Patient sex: M
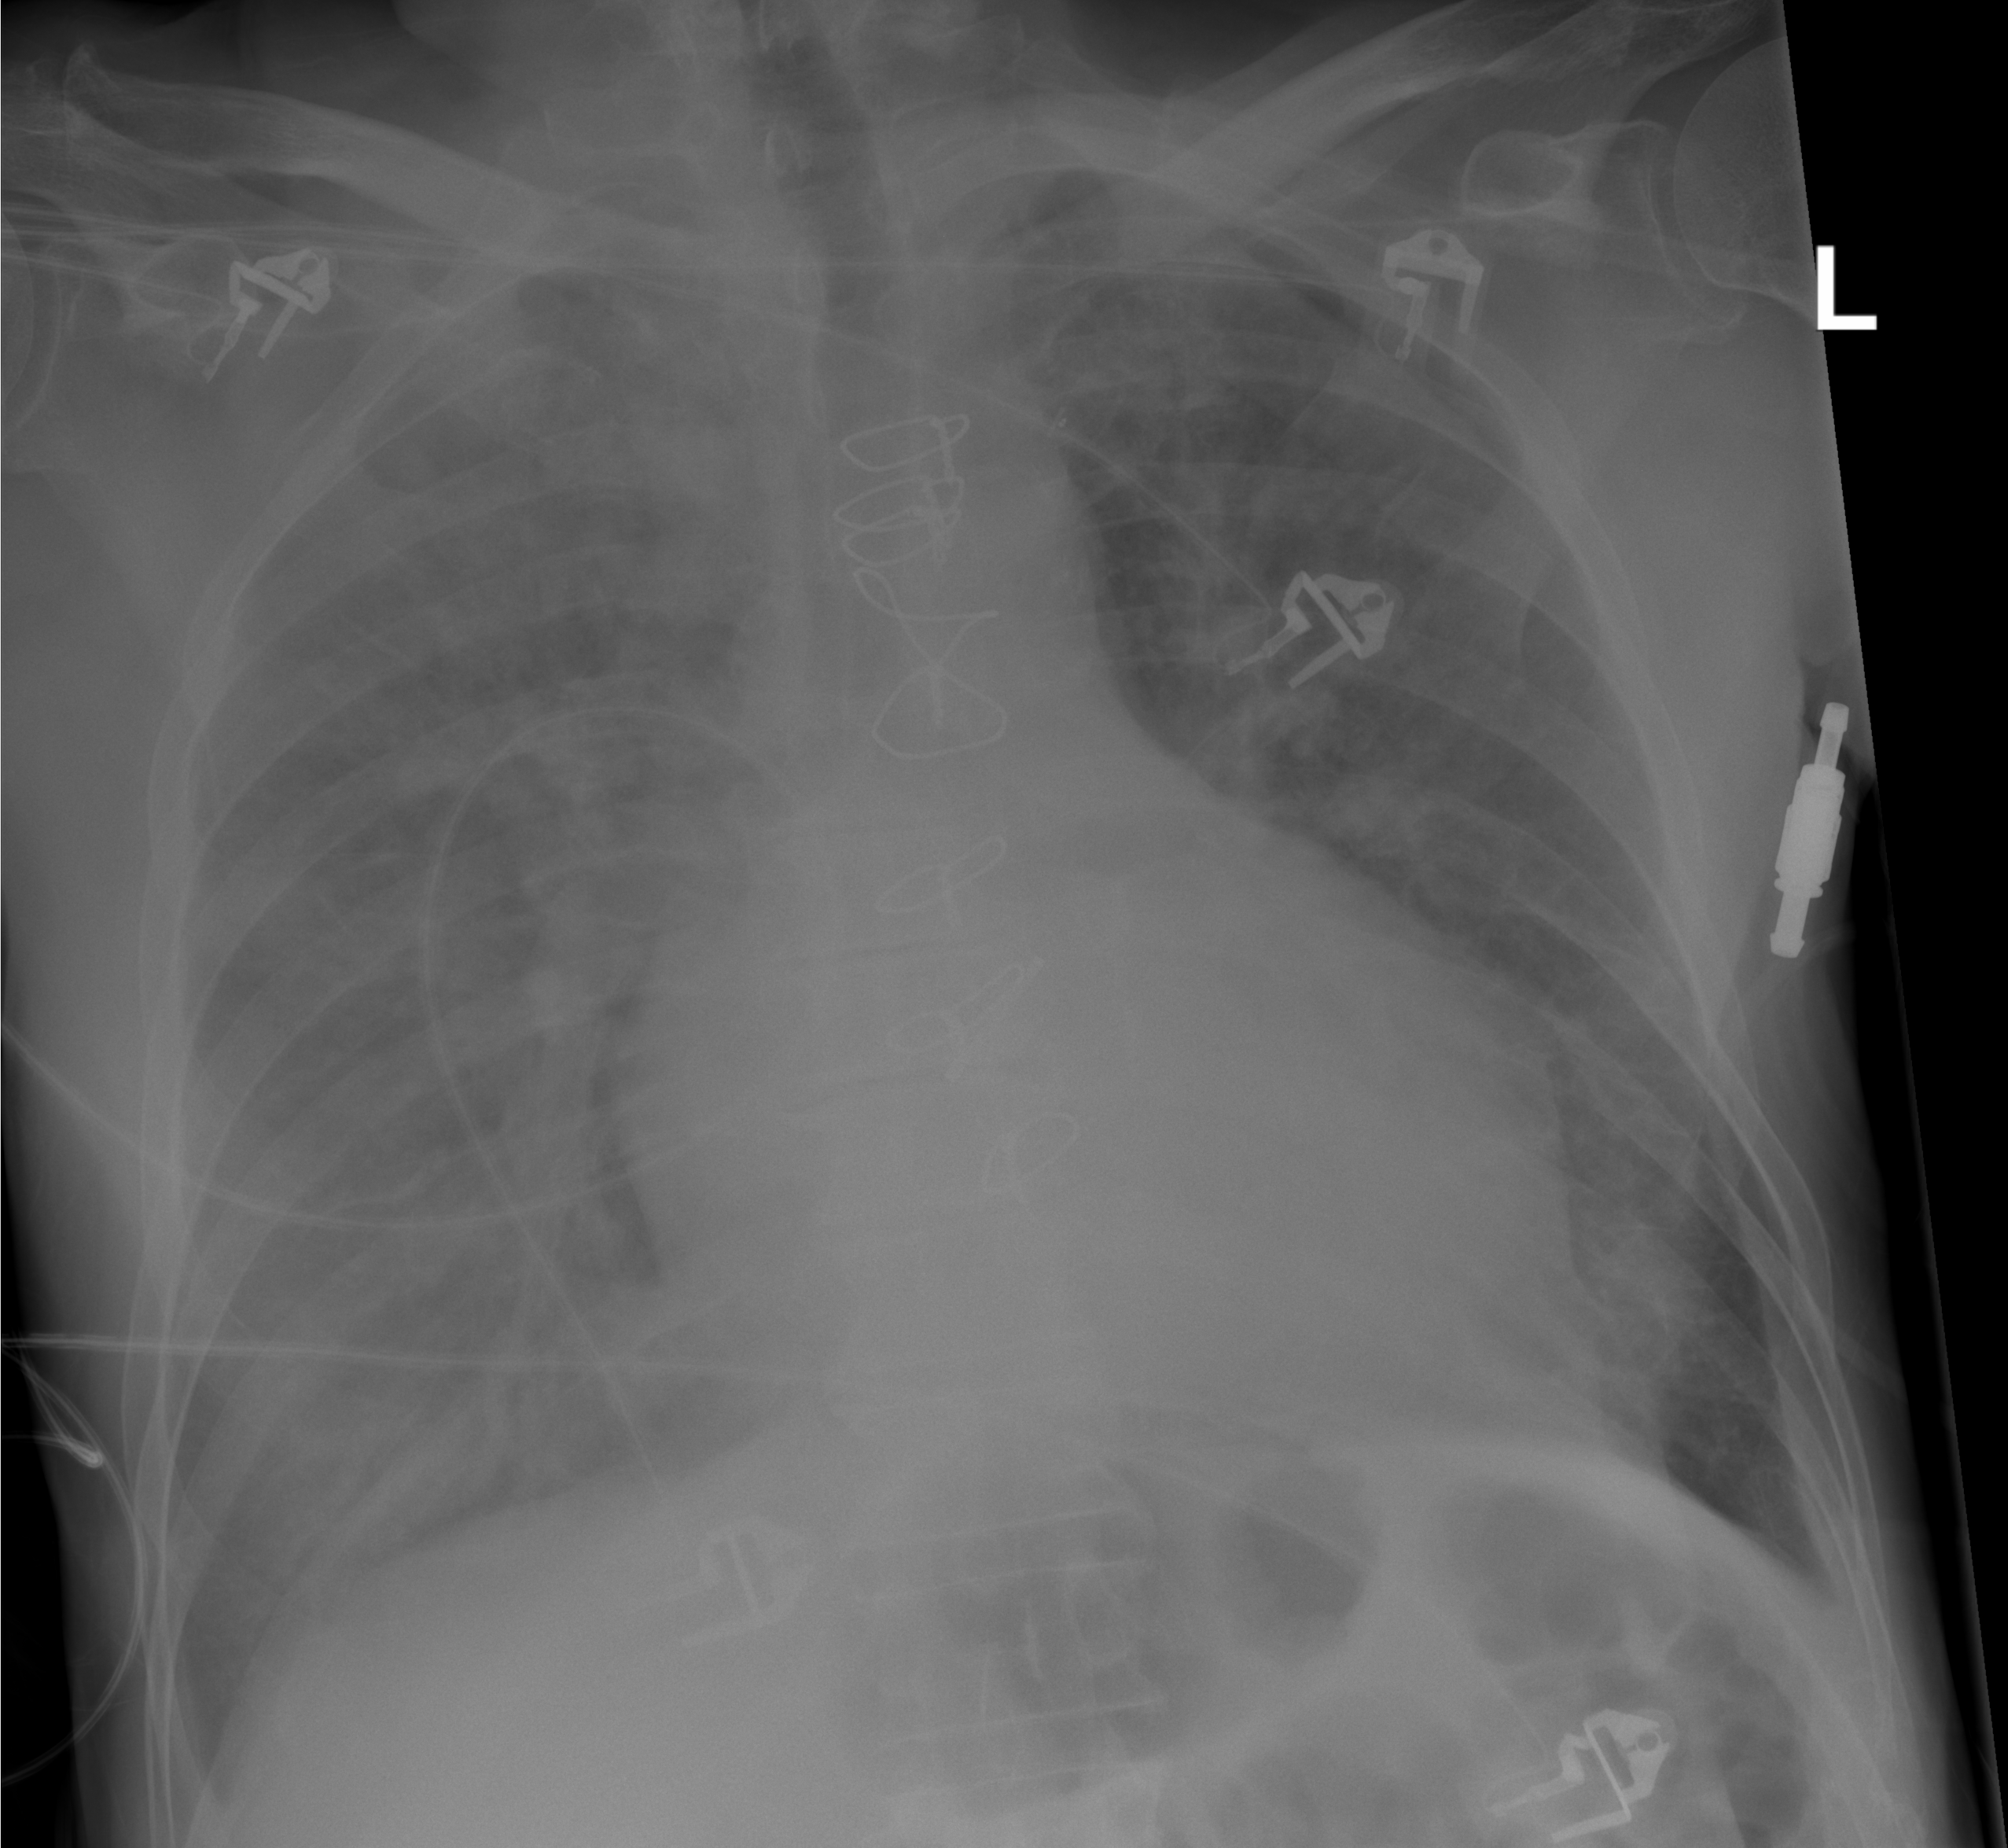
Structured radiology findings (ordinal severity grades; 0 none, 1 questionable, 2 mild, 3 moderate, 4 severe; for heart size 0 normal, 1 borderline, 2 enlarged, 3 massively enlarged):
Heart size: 2
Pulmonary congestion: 2
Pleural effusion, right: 1
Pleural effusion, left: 1
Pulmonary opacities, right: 3
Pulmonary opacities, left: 2
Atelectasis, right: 0
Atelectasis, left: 0